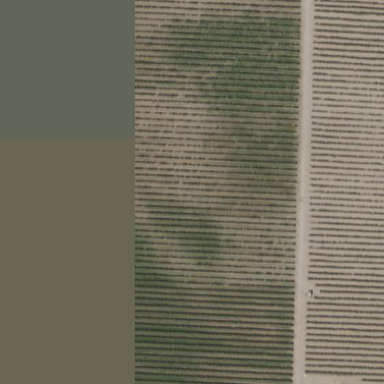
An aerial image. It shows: Vineyard.